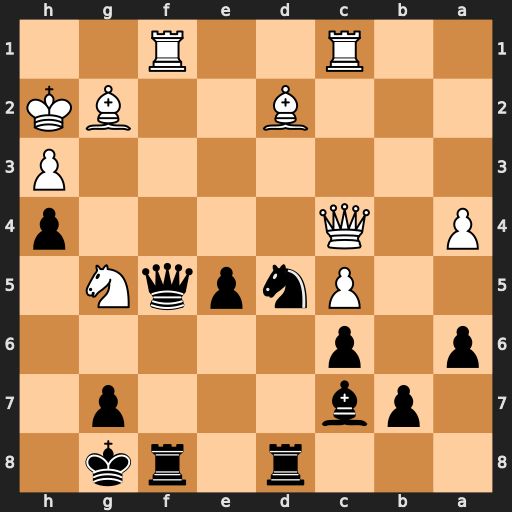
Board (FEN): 3r1rk1/1pb3p1/p1p5/2PnpqN1/P1Q4p/7P/3B2BK/2R2R2
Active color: b
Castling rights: -
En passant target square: -
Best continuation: e4+ Kg1 Qe5 Bf4 Rxf4